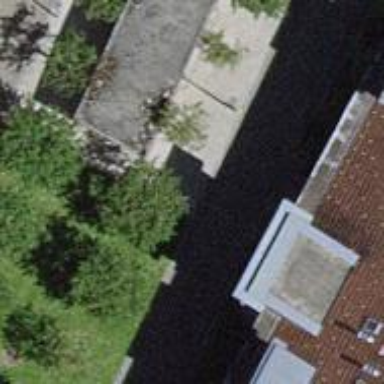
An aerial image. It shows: View of roof of building.